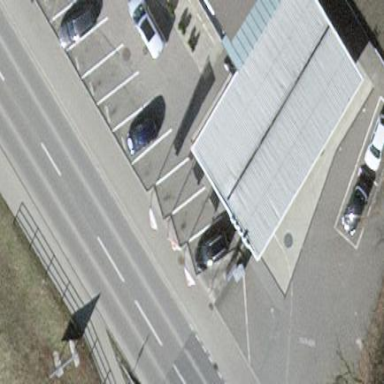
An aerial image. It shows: View of roof of building.